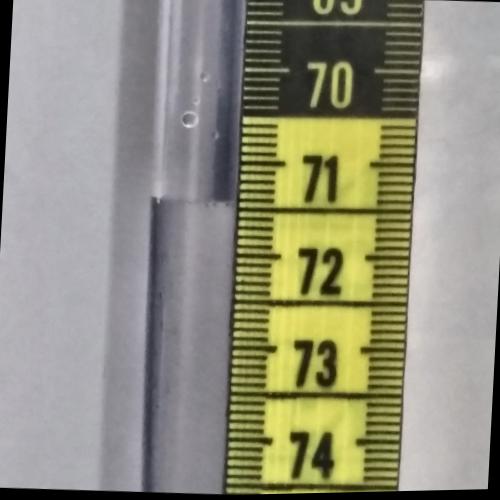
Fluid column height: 71.4 cm